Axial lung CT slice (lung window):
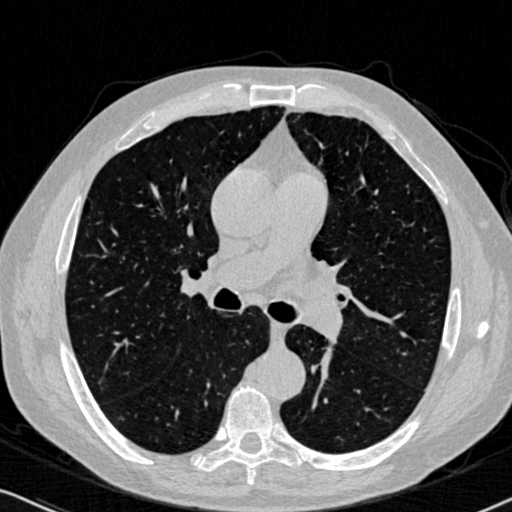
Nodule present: no